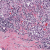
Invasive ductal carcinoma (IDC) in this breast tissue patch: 1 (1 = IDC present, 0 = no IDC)